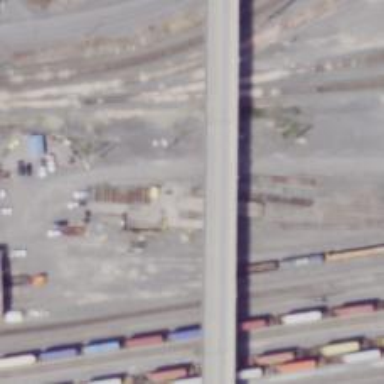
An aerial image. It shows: Railway yard in service.